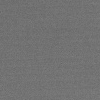
Atmospheric dust classification: dusty